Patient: sex M, age 61
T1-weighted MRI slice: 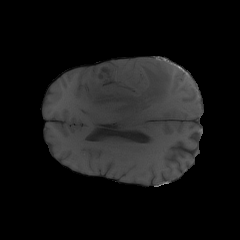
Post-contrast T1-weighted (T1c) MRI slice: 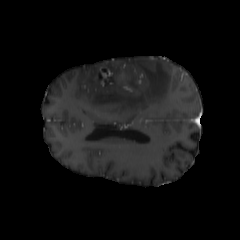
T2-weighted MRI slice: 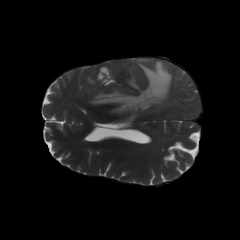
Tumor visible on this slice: yes
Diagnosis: Glioblastoma, IDH-wildtype
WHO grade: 4